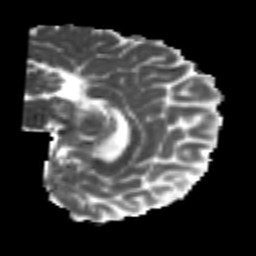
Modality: MD
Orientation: sagittal
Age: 25
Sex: male
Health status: healthy
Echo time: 0.074 s